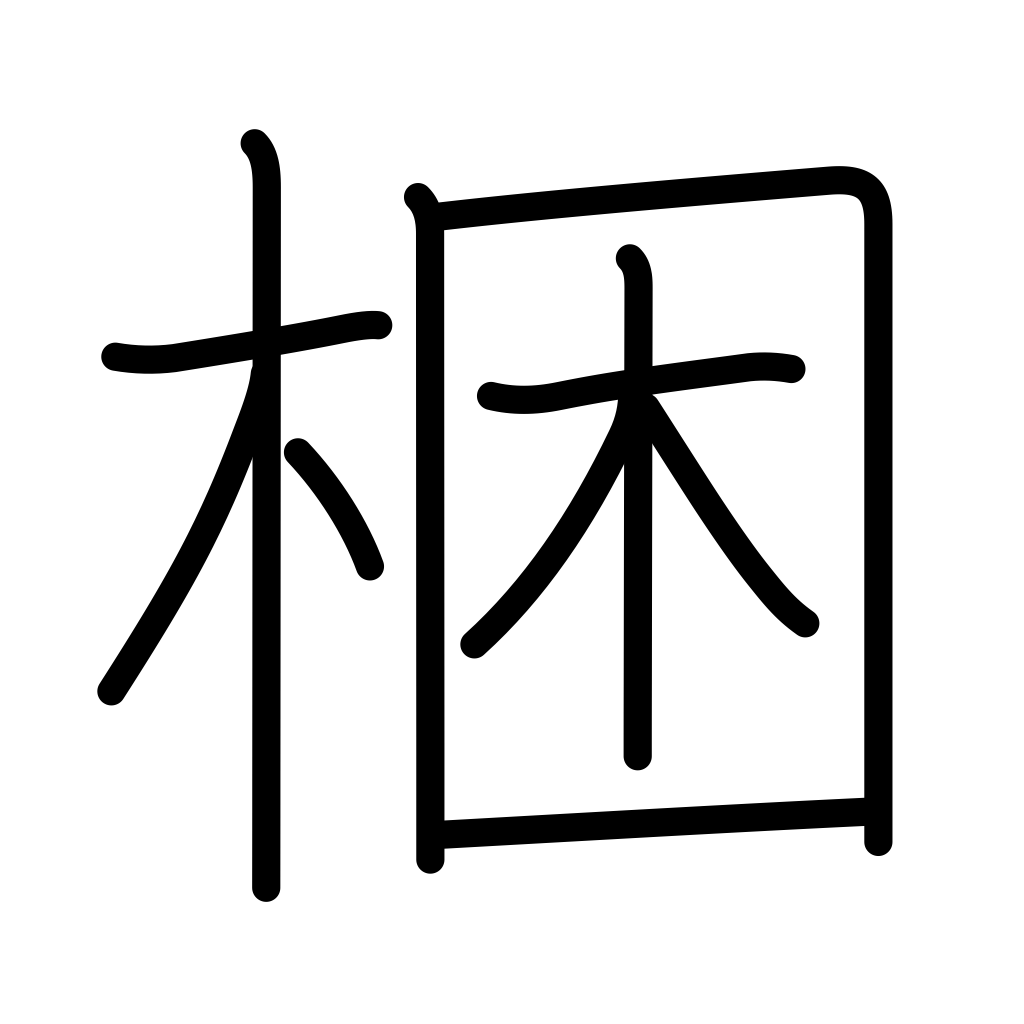
Meaning: pack, tie up, bale